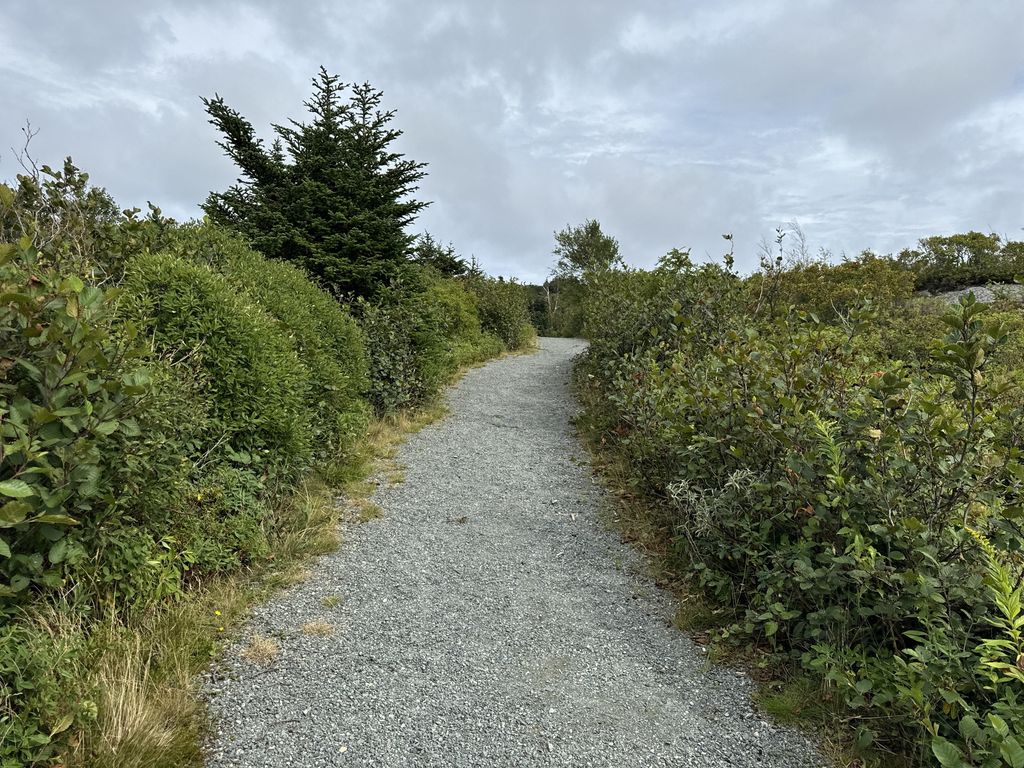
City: st_johns